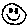
Label: smiley face